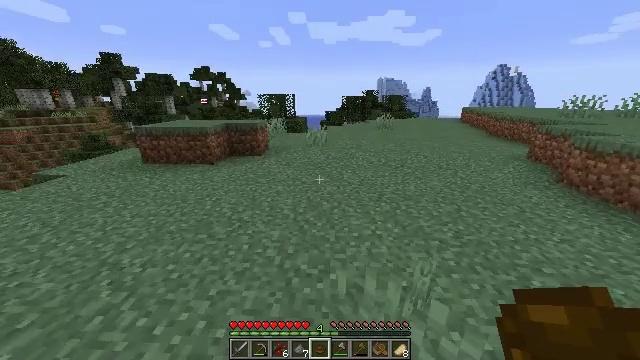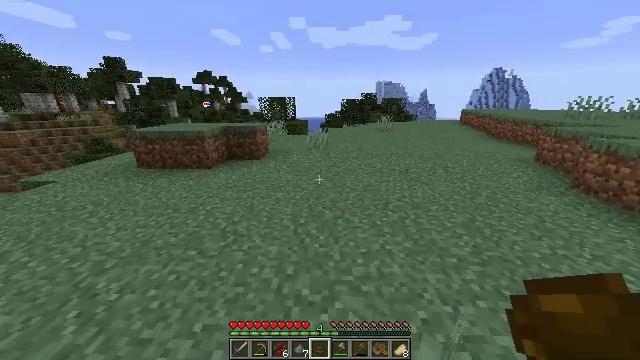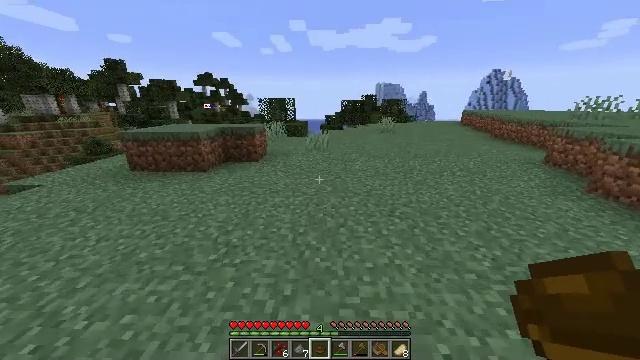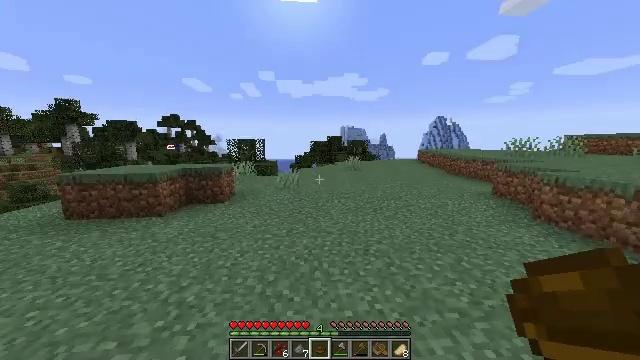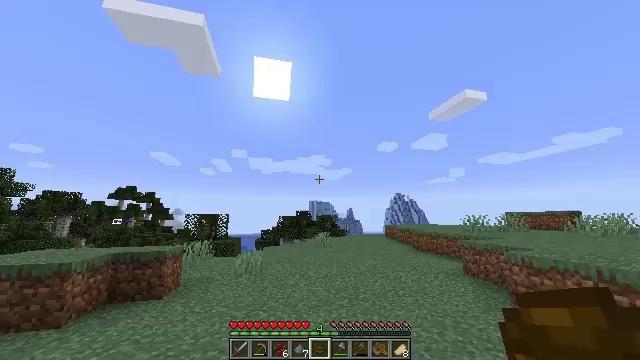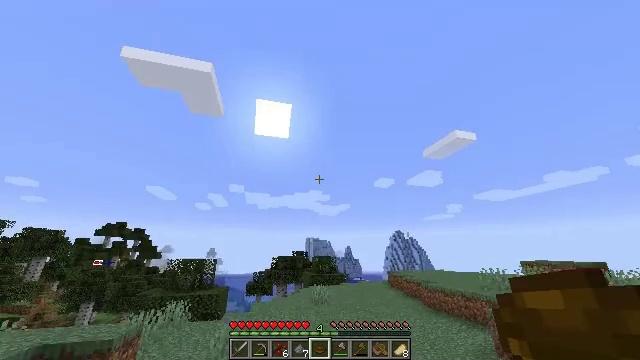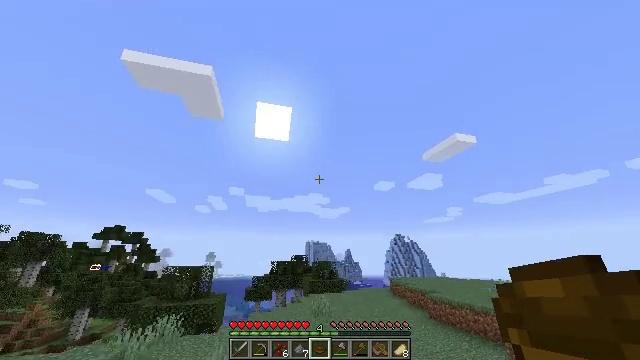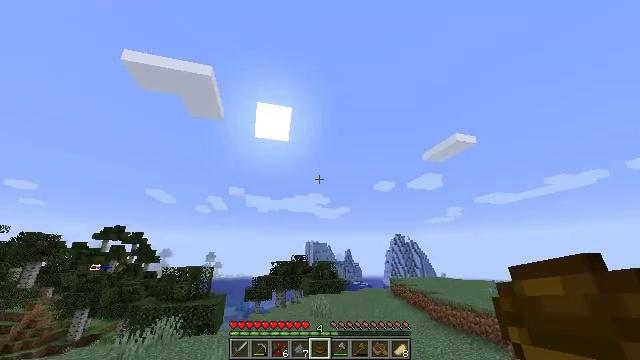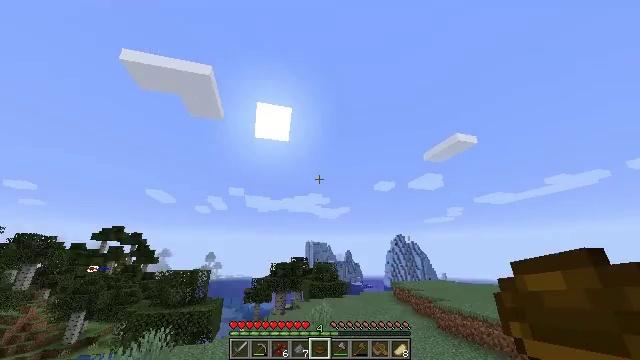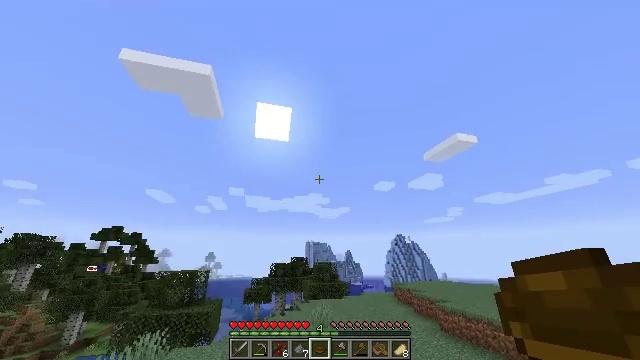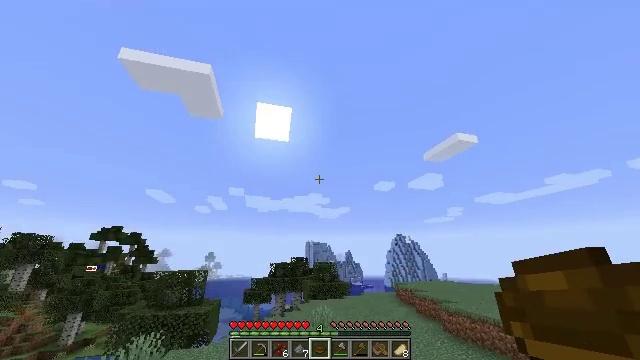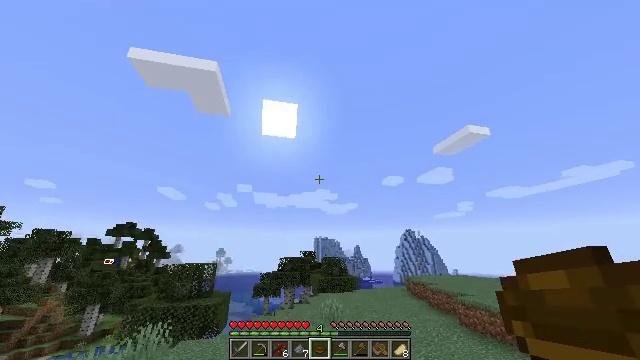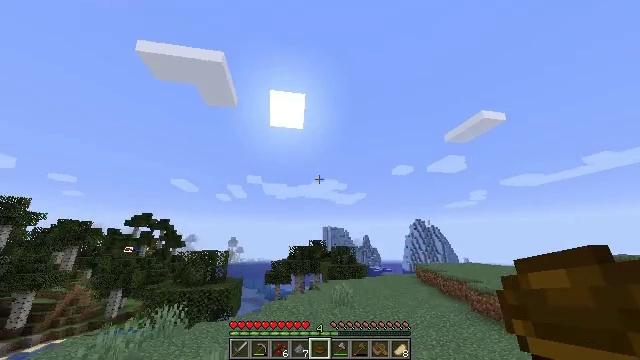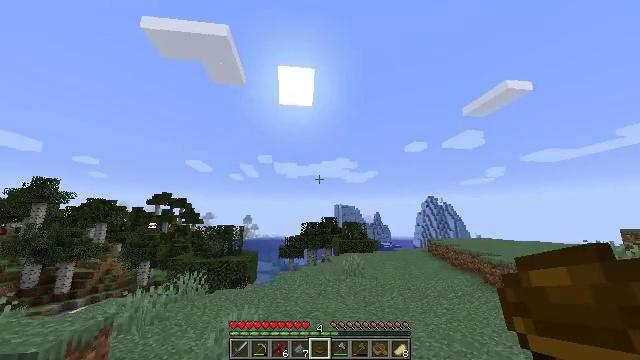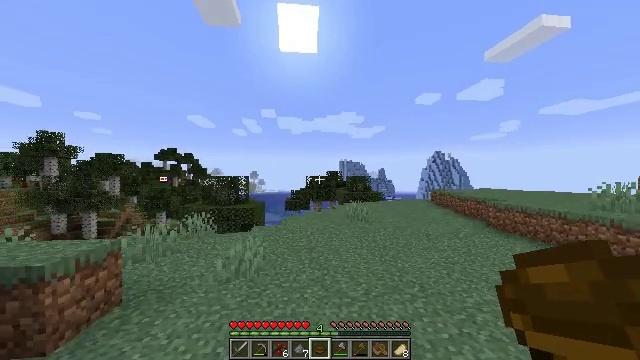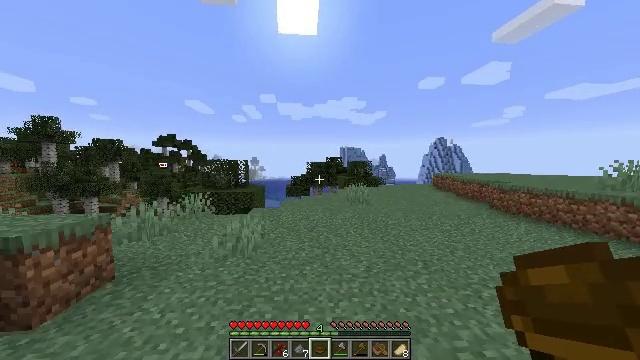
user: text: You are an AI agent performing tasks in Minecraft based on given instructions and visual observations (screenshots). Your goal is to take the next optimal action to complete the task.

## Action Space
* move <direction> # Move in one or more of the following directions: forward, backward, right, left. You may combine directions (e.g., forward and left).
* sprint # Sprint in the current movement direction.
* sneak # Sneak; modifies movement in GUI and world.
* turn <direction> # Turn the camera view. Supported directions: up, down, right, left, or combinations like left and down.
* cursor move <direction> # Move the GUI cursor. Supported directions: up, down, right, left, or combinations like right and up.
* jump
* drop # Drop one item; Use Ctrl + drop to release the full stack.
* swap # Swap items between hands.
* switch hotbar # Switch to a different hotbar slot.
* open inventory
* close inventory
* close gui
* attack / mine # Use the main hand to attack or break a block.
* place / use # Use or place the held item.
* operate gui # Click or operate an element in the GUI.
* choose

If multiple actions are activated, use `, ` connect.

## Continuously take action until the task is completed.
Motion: motion action
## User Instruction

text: Drop a bowl.
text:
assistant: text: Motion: move forward, sprint
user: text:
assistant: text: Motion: move forward, sprint
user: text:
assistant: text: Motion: move forward, sprint, turn right and up
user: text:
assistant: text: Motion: move forward, sprint, turn right and up, jump
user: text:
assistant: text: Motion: move forward, sprint, turn up, jump
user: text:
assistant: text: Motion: move forward, sprint, jump
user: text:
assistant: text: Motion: move forward, sprint, jump
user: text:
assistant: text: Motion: move forward, sprint
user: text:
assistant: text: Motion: move forward, sprint
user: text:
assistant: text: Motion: move forward
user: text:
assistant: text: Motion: move forward, turn left and down
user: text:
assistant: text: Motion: move forward, turn left and down
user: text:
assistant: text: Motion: move forward, turn left and down
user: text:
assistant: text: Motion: move forward, turn left and down
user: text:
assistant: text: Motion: move forward, turn down, jump
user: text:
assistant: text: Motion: move forward, jump
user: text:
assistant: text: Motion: move forward, sprint, jump
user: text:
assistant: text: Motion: move forward, sprint, jump
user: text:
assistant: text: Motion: move forward, sprint, jump
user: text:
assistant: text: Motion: move forward, sprint
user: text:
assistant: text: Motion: move forward, sprint
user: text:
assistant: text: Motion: move forward, sprint
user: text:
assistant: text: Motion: move forward, sprint
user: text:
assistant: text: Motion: move forward, sprint
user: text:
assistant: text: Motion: move forward, sprint
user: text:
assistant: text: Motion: move forward, sprint
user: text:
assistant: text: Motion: move forward, sprint
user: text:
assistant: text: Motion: move forward, sprint
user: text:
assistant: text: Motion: move forward, sprint
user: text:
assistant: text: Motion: move forward, sprint